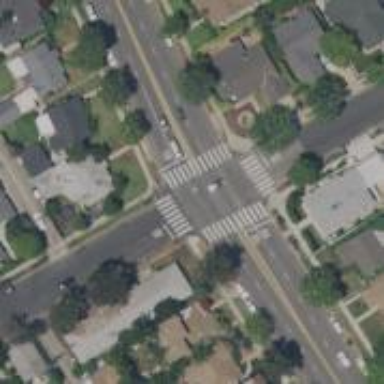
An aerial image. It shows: Marked zebra crossing on the road.